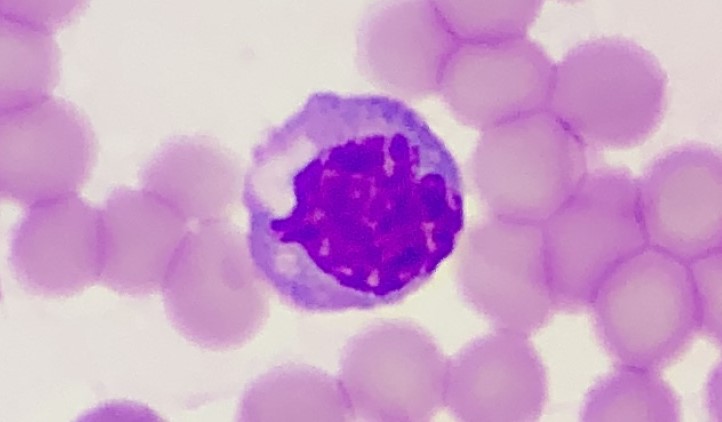
White blood cell type: Neutrophil